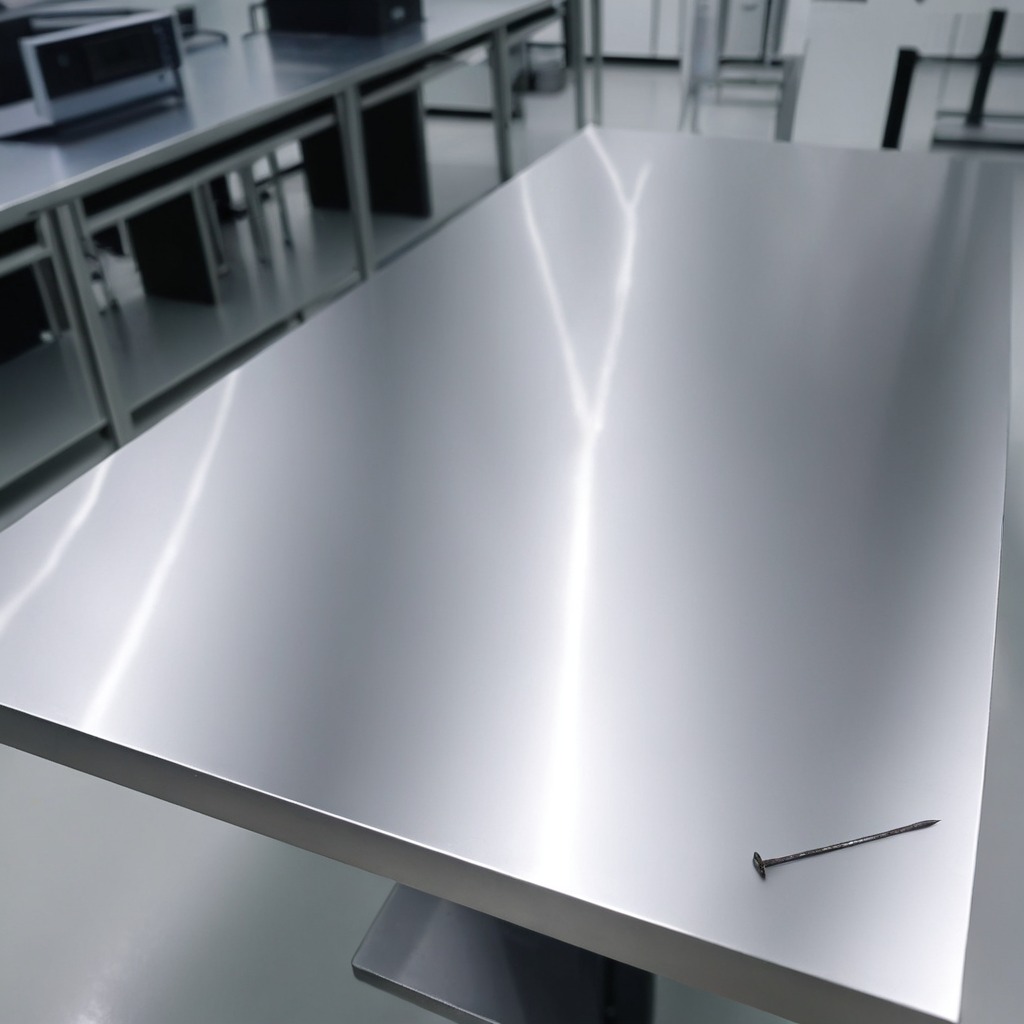
An iron nail is lying on the stainless steel table in a high-end prototyping lab.